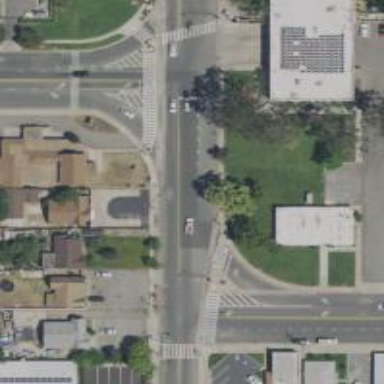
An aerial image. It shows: Marked footway crossing with lines.